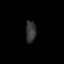
Tissue: skin
Cell type: Epithelial cells
Senescence score: 0.8044
Nuclear area (px): 222
Mean DAPI intensity: 51.739